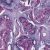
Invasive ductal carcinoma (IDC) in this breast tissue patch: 1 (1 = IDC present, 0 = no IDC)